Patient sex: M
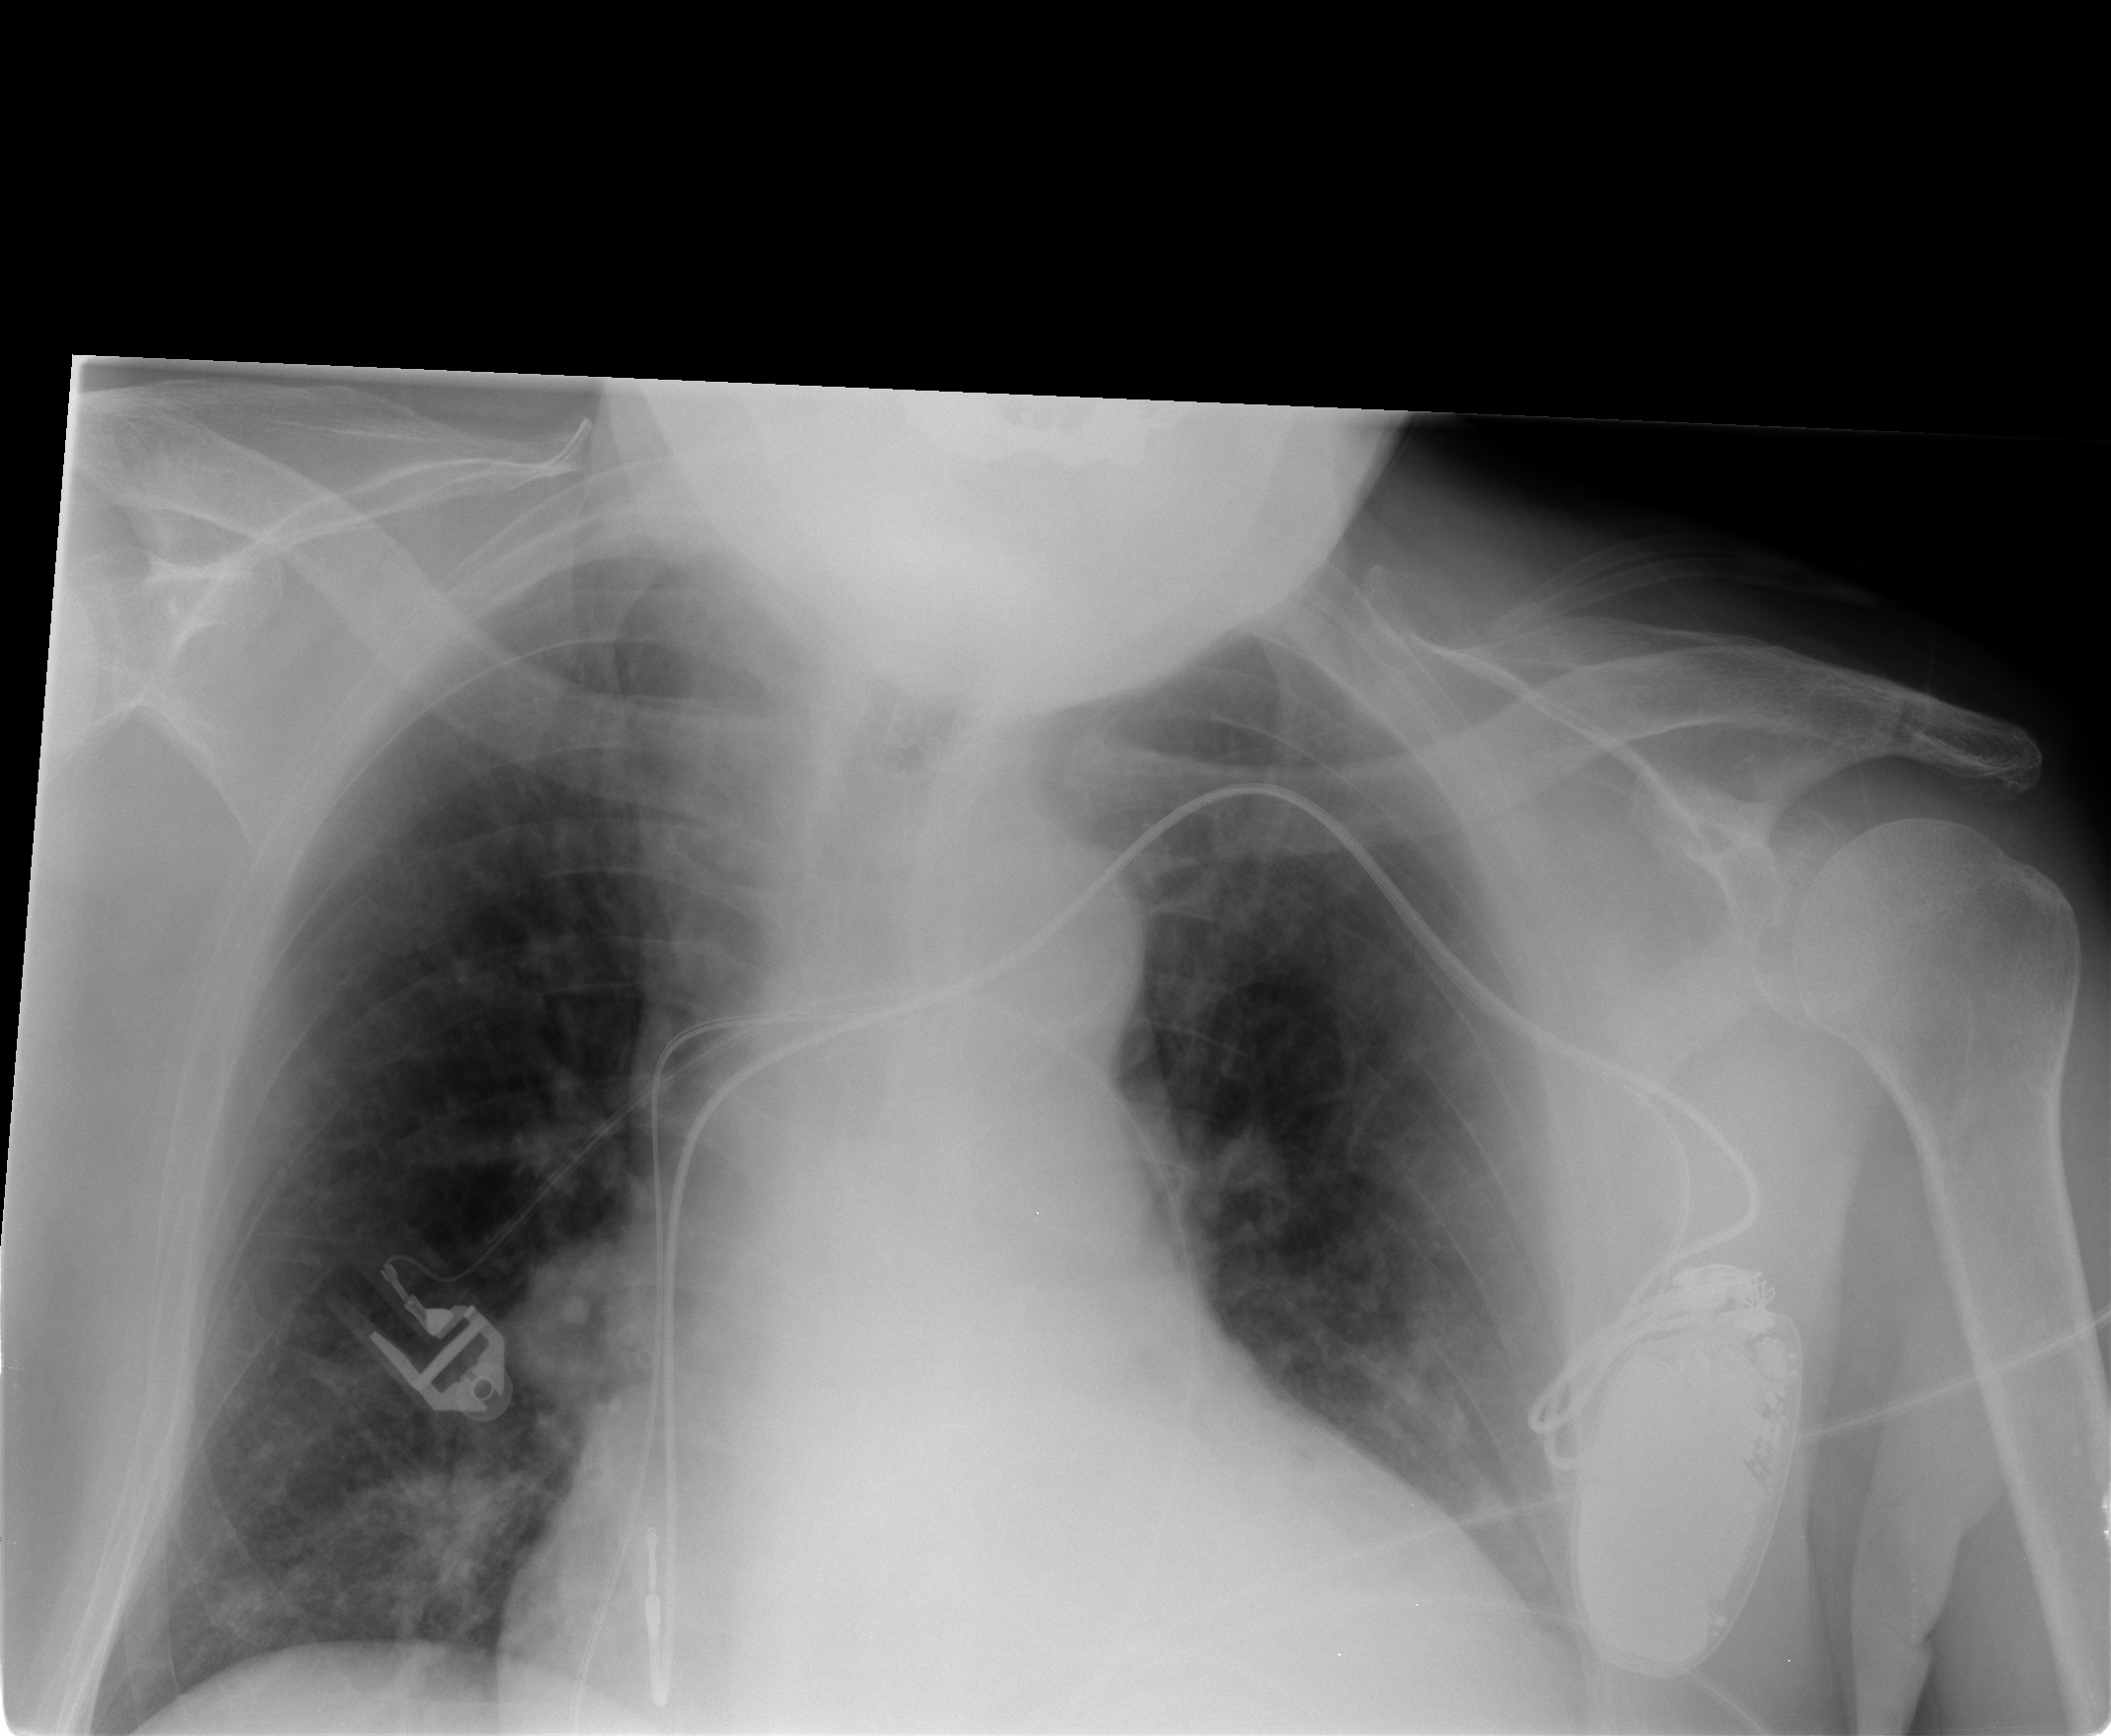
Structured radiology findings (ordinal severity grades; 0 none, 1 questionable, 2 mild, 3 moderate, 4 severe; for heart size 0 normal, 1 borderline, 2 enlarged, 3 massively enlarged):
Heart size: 3
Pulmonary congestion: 2
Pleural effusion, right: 0
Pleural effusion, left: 0
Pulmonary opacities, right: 2
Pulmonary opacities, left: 0
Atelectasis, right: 2
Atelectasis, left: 2